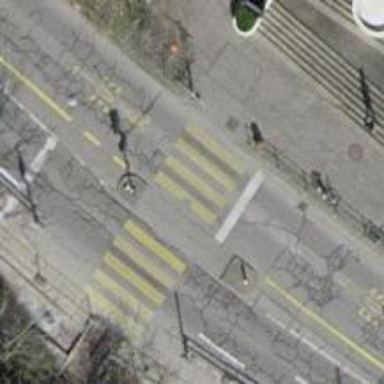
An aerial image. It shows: Asphalt footway with crossing equipped with traffic signals.